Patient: sex F, age 59
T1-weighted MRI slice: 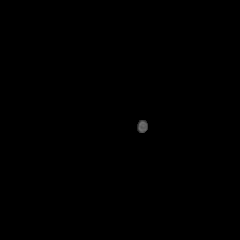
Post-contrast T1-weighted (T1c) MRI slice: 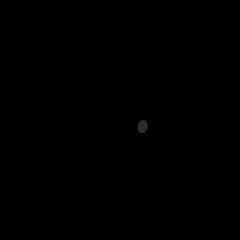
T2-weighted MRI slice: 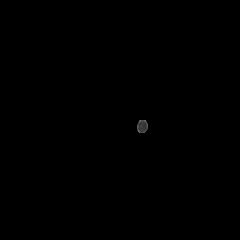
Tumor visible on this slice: no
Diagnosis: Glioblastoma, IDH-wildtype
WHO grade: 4